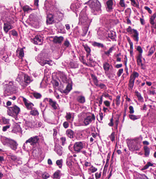
Tumor epithelial tissue: yes
Tumor-associated stroma tissue: yes
Normal tissue: no